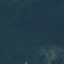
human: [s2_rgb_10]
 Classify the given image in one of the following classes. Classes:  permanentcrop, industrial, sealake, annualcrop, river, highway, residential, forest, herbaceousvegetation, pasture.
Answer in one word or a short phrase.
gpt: Forest